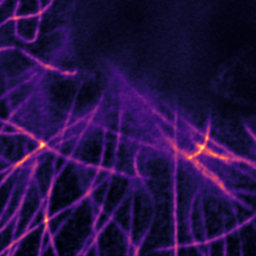
Label: Super-resolution Microtubules image